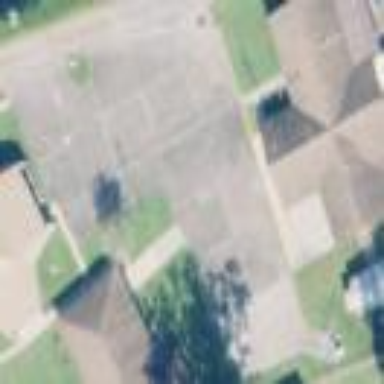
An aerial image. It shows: Parking area.